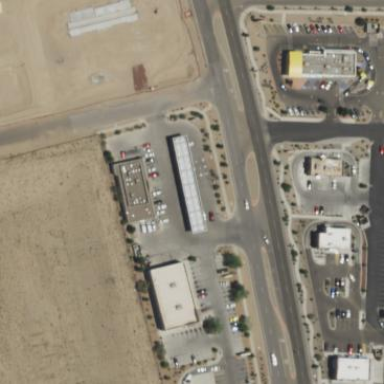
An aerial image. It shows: Fuel station.